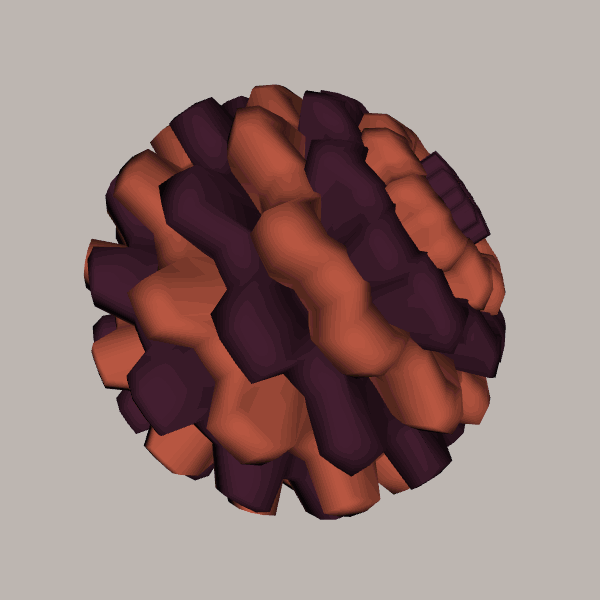
Background: light